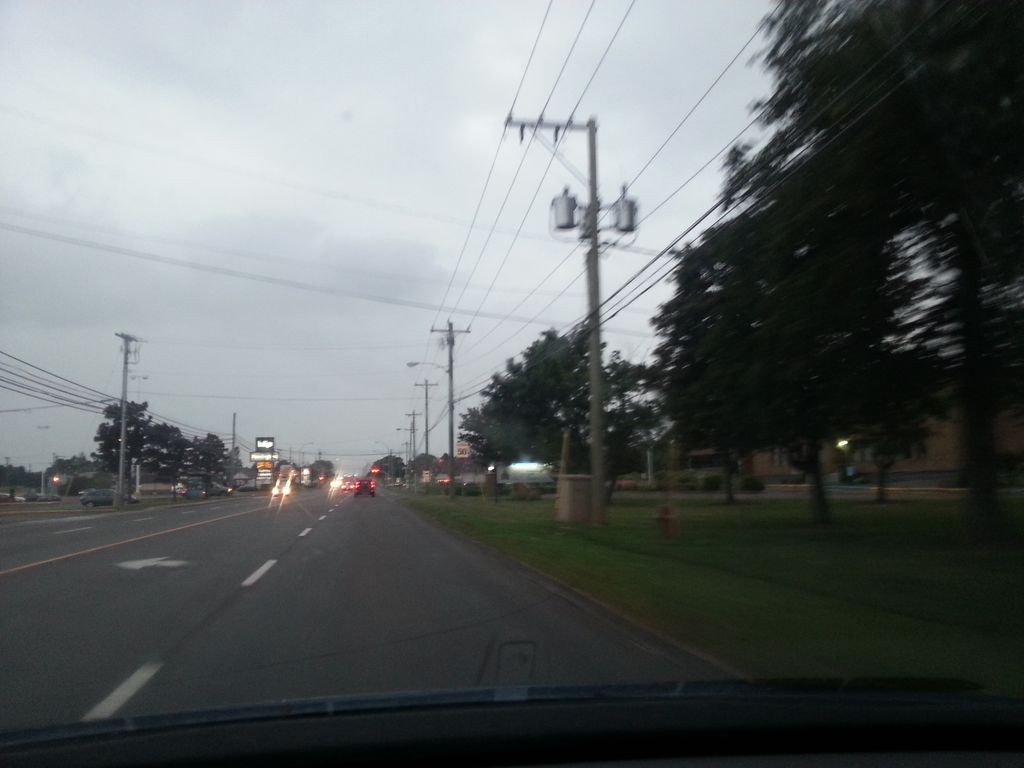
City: charlottetown